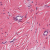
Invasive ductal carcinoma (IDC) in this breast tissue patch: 0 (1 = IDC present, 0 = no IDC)